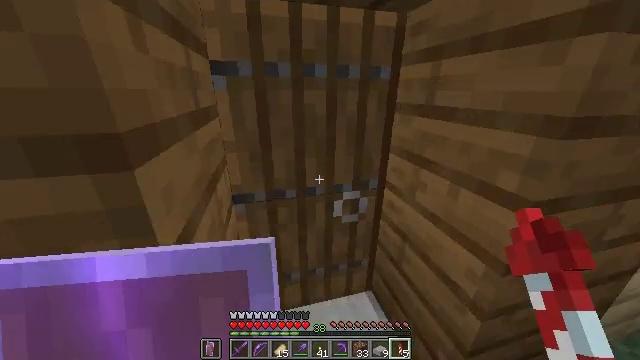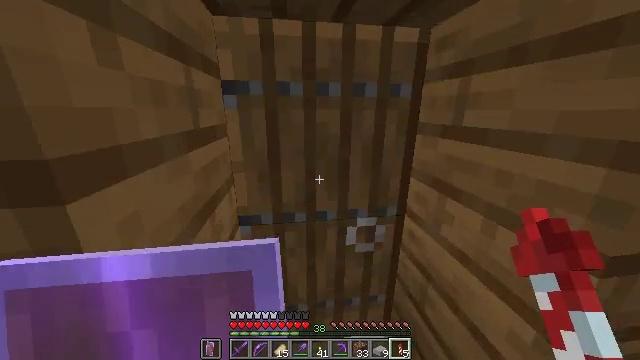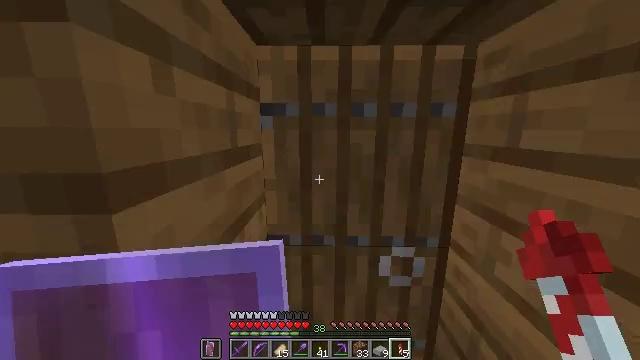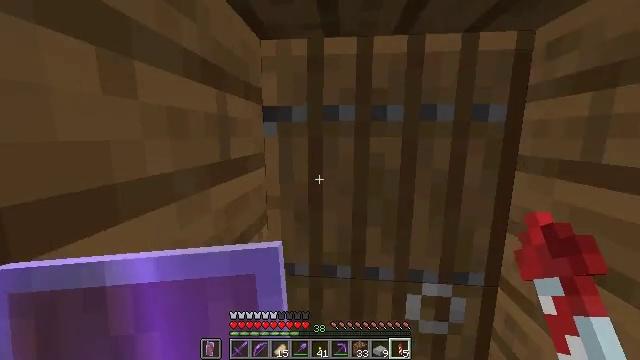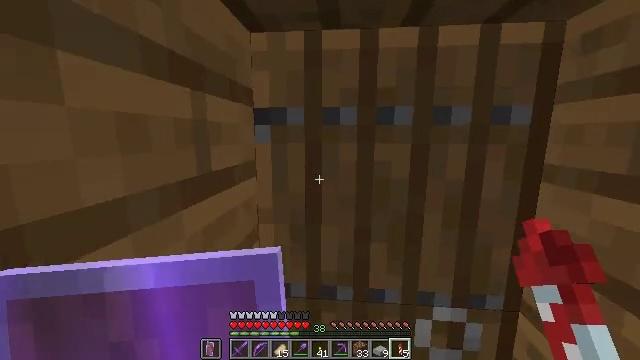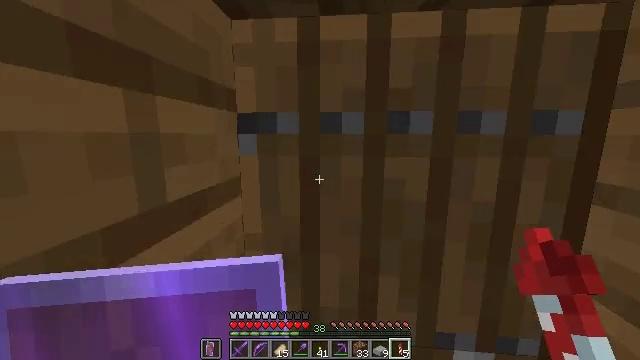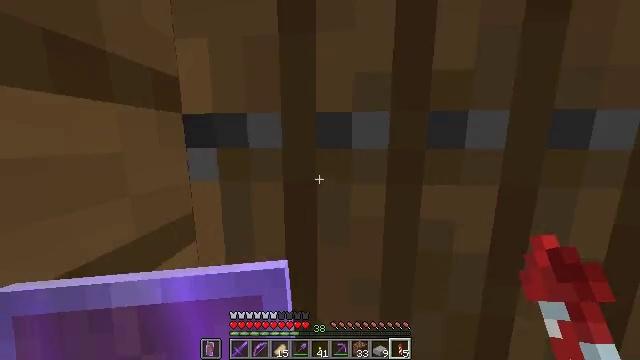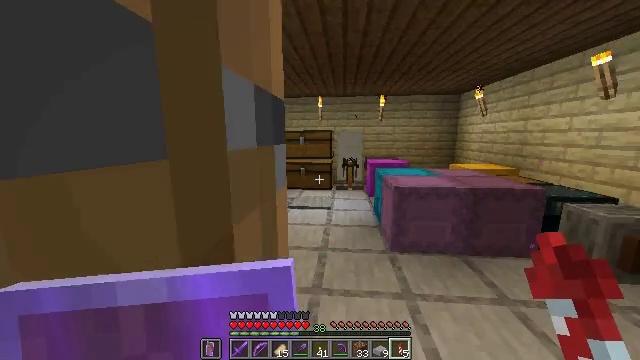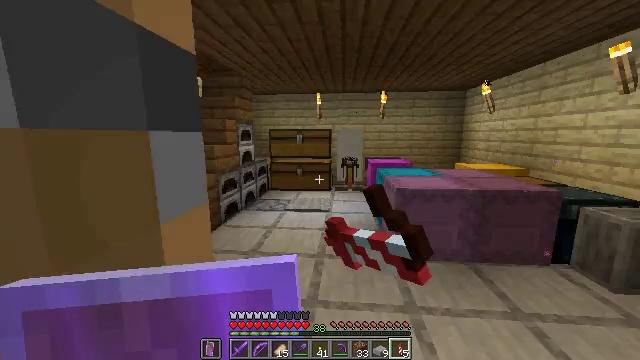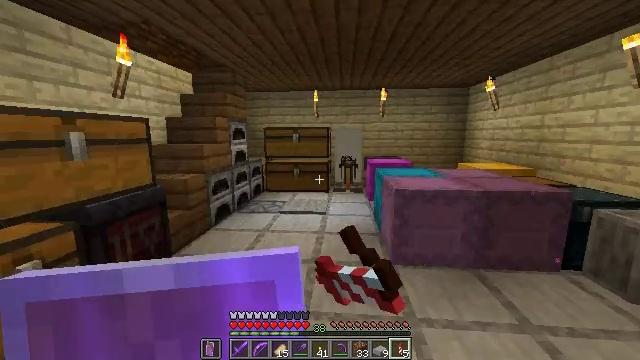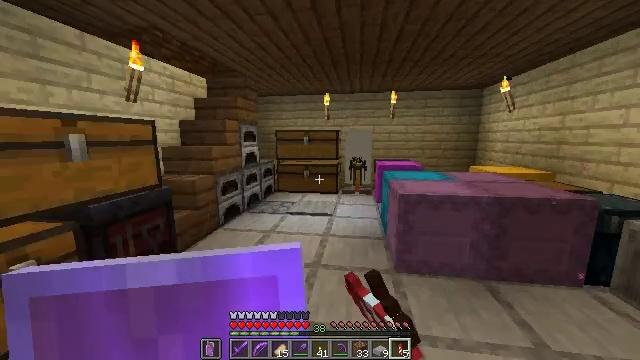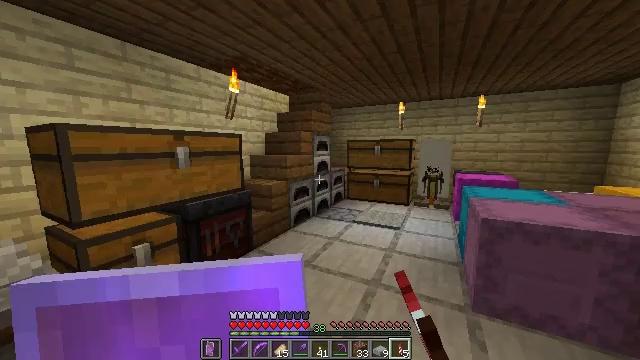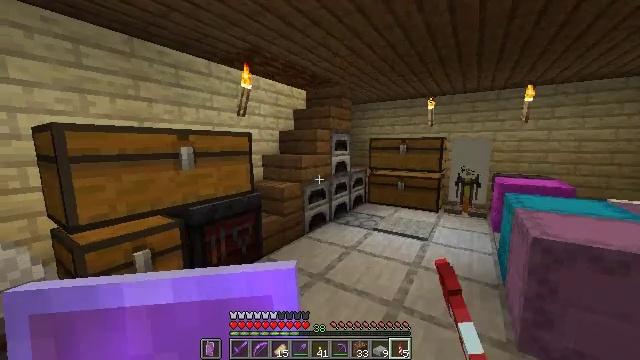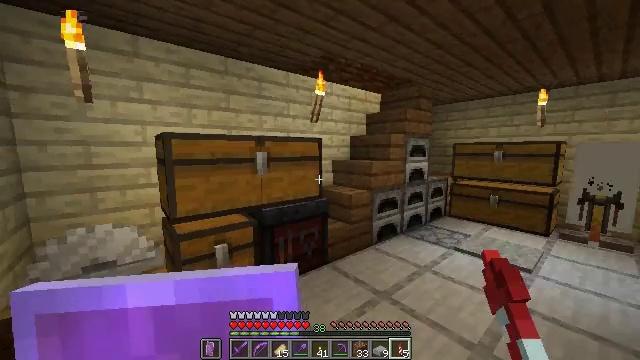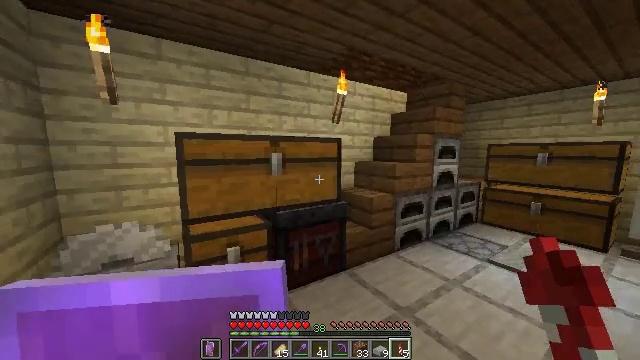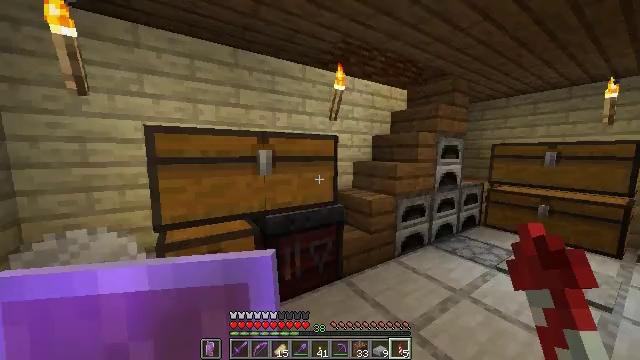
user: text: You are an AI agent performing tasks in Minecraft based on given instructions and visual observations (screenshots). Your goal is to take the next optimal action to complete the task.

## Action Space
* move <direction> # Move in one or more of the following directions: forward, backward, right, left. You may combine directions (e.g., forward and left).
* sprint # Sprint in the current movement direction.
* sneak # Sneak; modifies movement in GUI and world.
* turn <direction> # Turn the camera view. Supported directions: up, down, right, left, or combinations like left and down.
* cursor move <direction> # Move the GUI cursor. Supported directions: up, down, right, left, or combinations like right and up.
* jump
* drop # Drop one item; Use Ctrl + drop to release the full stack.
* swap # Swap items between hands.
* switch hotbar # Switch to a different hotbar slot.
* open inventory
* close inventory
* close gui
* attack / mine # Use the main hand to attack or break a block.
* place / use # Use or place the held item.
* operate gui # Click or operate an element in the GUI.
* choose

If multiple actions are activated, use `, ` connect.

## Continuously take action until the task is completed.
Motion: motion action
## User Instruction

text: Mine the podzol from the ground.
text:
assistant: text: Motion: move forward, sprint, turn left and up
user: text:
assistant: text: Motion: move forward, sprint, turn left and up
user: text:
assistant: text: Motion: move forward, sprint, turn left and up
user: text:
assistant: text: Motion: move forward, sprint
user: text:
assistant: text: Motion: move forward, sprint
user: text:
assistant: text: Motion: move forward, sprint
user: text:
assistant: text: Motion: move forward, sprint, use / place
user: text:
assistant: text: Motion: move forward and move right, sprint, use / place
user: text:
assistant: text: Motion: move forward and move right, sprint, use / place
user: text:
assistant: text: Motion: move forward and move right, sprint, turn left
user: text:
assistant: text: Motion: move forward, sprint, turn left and up
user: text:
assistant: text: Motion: move forward, sprint, turn left
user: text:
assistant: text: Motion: move forward, turn left and up
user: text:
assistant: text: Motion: move forward, sprint, turn left
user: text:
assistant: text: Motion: move forward, sprint
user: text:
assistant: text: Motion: move forward, sprint
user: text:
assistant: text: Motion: move forward, sprint
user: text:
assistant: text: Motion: move forward, sprint
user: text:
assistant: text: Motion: move forward, sprint
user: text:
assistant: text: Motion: move forward, sprint
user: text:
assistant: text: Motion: move forward, sprint
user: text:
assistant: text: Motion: move forward, sprint
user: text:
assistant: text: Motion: move forward, sprint
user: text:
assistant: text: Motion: move forward, sprint
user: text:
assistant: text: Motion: move forward, sprint
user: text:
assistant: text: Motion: move forward, sprint
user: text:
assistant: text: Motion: move forward, sprint
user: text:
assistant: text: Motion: move forward, sprint, turn left and down
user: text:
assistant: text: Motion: move forward, sprint, turn left and down
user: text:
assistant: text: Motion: move forward, sprint, turn left and down, jump